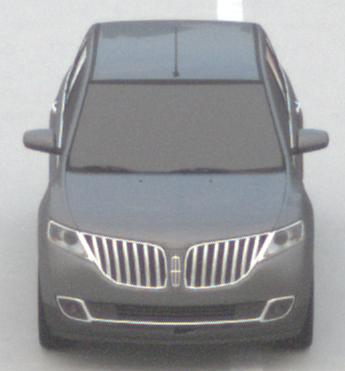
Make: Lincoln
Model: MKX
Detailed model: Gen. 1 CD3
Model produced from: 2010
Model produced until: 2015
Doors: 5
Color: gray
Road condition: dry road
Daytime: morning or afternoon
Contrast: low contrast